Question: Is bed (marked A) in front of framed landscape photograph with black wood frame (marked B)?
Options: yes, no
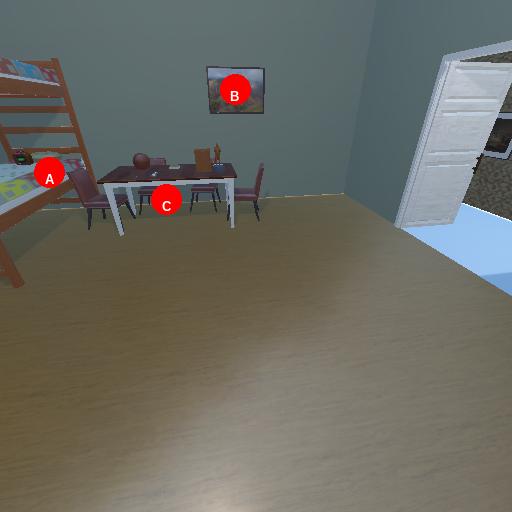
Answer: yes